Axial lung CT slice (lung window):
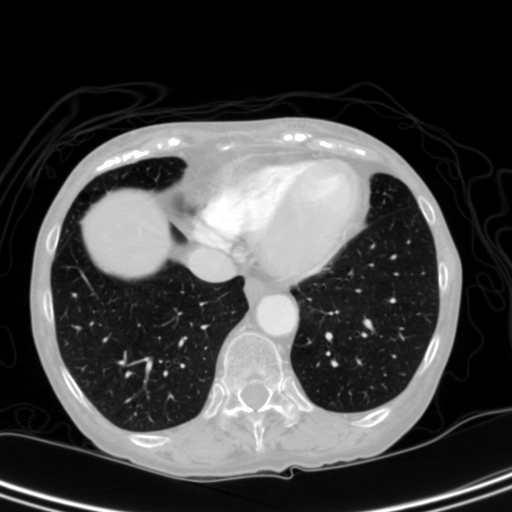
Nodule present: no